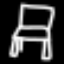
Label: chair